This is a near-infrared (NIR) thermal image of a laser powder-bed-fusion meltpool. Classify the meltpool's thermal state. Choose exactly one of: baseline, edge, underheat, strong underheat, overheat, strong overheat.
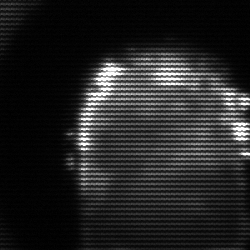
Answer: baseline